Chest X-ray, AP view. Patient: 26 years old, sex F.
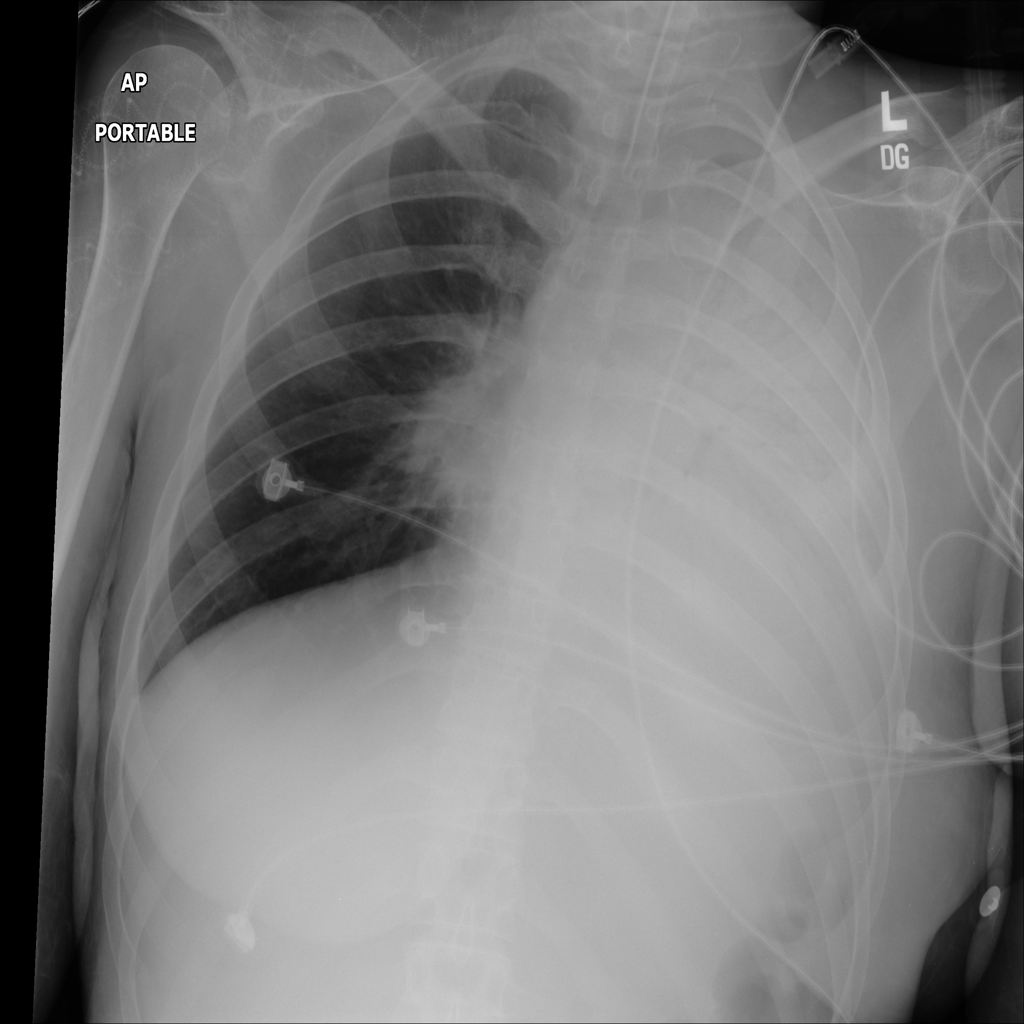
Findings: Atelectasis, Fibrosis, Infiltration